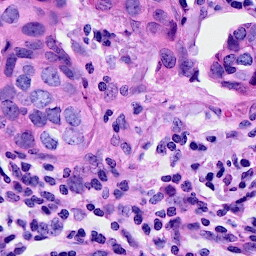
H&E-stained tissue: Breast